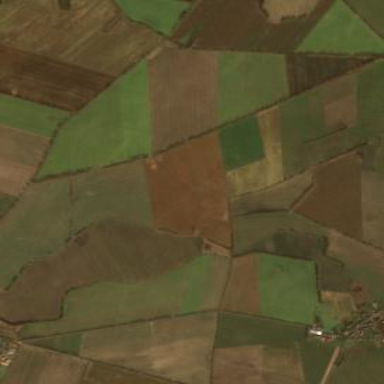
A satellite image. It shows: View of farmland.